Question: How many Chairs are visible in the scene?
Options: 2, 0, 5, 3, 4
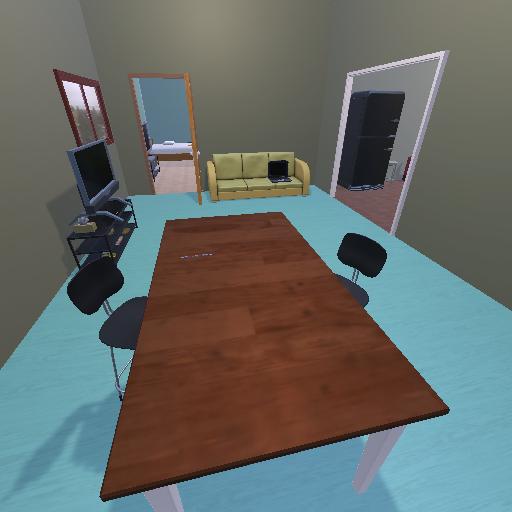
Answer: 2